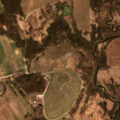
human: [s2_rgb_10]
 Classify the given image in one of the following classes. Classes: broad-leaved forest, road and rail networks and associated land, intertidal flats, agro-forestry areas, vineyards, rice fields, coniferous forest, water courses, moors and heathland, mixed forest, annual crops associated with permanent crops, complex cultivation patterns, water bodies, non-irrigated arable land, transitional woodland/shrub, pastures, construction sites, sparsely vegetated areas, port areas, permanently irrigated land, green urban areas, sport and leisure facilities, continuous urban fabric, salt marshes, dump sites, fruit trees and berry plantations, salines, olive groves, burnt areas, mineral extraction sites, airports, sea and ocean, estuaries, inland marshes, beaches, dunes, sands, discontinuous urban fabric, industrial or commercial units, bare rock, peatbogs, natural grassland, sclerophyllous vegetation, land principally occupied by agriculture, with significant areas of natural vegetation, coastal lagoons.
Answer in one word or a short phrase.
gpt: dump sites, non-irrigated arable land, pastures, complex cultivation patterns, broad-leaved forest